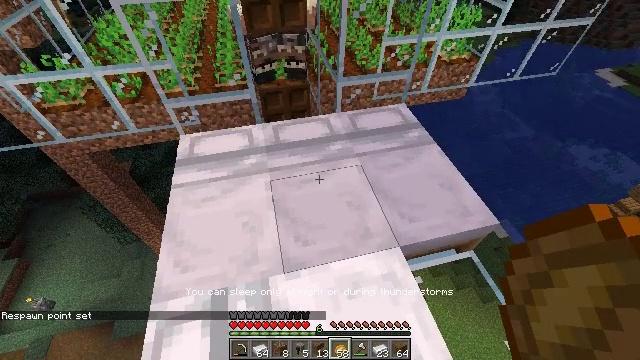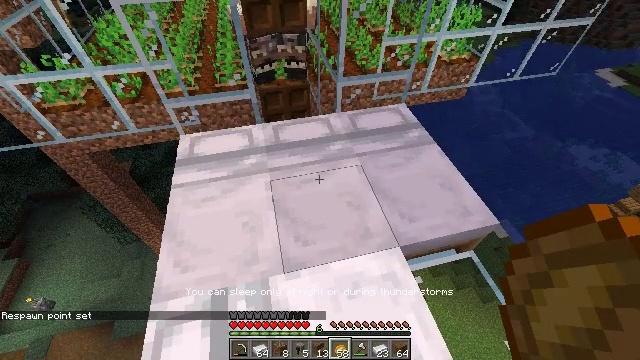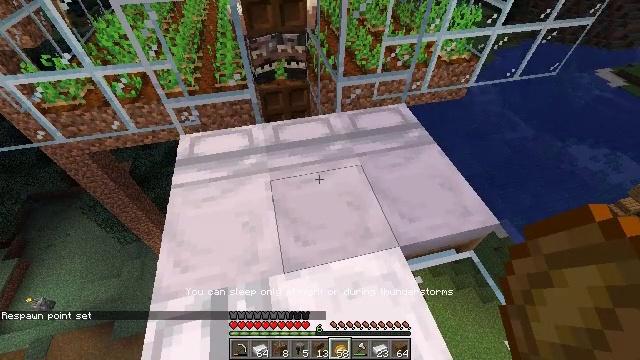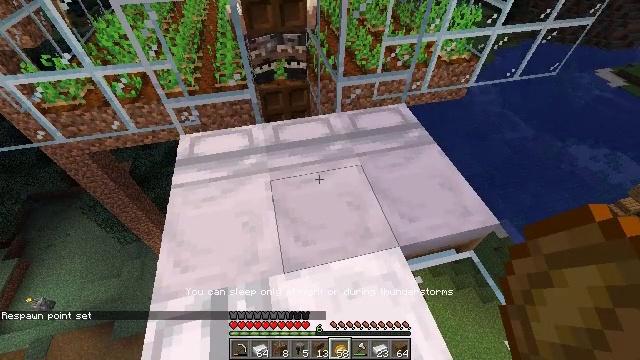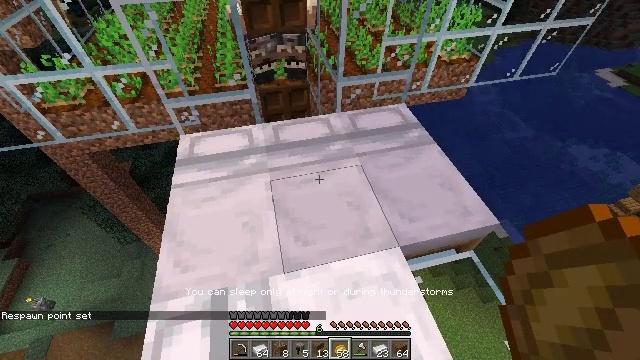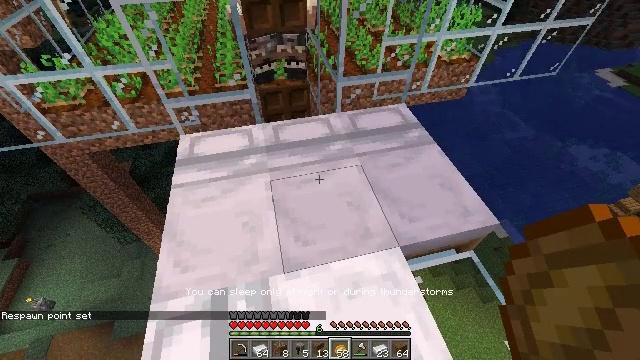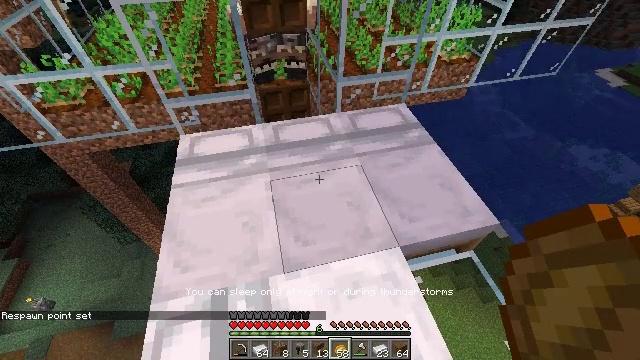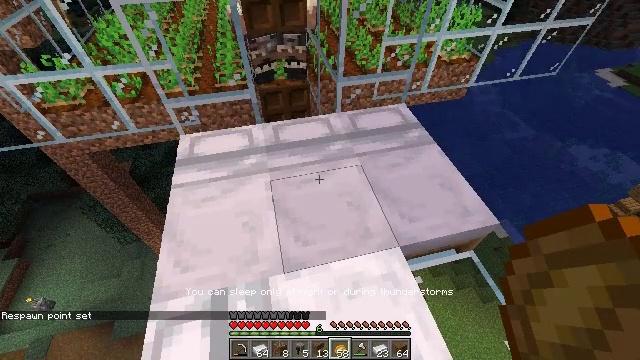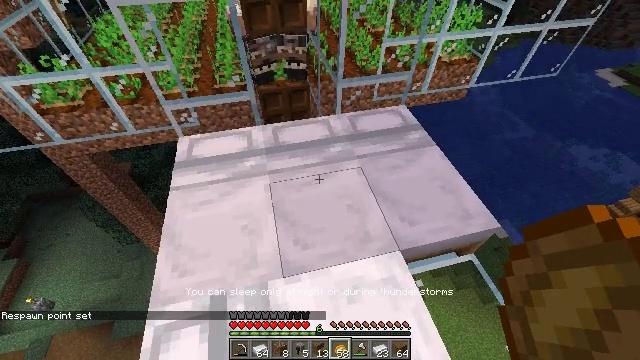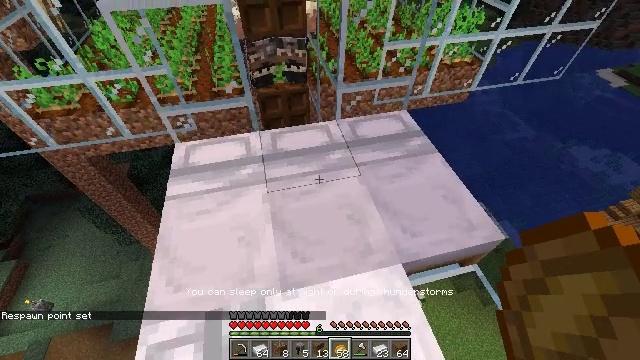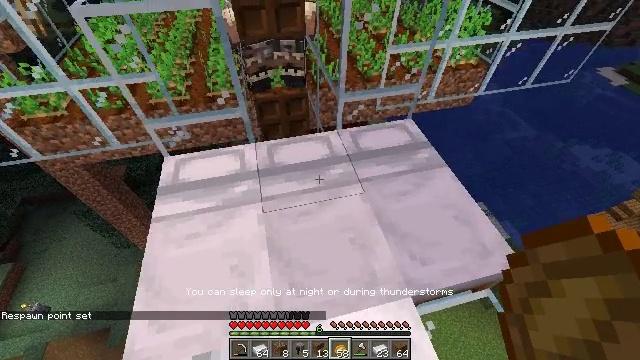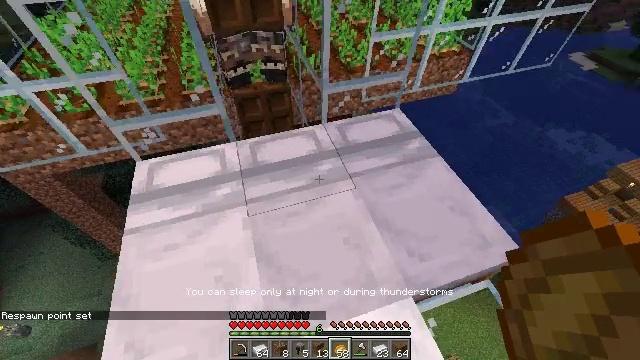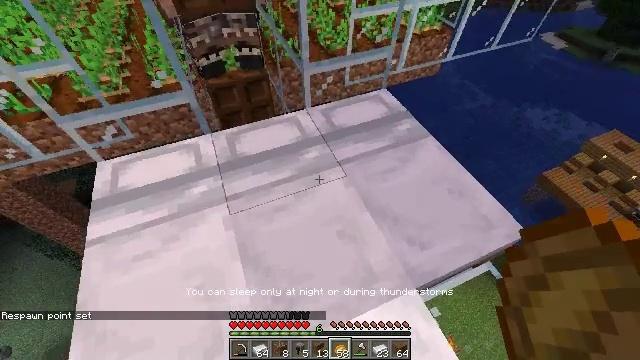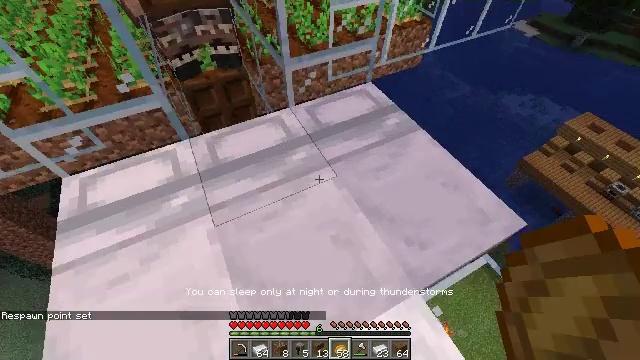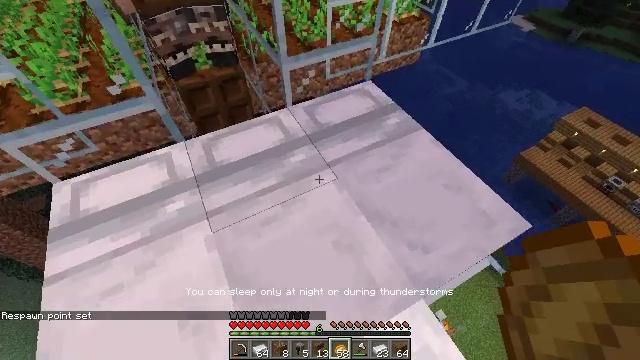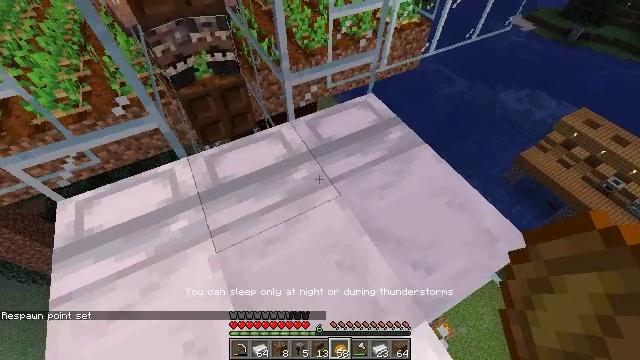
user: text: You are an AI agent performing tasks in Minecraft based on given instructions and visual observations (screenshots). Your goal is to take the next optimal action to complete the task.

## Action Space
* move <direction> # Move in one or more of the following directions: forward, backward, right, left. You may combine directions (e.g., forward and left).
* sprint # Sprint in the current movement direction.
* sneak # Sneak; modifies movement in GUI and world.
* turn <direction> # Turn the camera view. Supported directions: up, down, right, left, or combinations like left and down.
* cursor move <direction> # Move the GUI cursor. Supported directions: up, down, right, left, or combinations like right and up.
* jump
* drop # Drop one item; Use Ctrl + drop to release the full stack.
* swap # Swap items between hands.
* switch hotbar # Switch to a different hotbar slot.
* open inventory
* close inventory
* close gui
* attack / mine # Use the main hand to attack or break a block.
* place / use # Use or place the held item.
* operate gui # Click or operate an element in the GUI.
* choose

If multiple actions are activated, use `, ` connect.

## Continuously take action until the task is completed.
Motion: motion action
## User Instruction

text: Recycle the smithing table.
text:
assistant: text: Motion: no_op
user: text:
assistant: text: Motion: no_op
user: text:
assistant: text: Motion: no_op
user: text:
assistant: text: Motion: no_op
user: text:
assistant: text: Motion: no_op
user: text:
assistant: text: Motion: no_op
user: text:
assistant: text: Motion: no_op
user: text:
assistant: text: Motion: move forward
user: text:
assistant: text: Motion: move forward
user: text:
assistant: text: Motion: move forward
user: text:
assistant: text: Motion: move forward, turn right
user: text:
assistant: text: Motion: move forward, turn right and down
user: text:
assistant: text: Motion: turn right
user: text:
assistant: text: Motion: no_op
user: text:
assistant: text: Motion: no_op
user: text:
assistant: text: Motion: no_op
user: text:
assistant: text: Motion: no_op
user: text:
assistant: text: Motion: no_op
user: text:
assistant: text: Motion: no_op
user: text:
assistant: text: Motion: no_op
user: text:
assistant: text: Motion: turn right
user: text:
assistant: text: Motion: turn right and up
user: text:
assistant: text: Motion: turn right
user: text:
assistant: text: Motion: turn right
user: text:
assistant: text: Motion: turn right
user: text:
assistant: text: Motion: move left, turn right
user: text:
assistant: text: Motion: move left, turn right
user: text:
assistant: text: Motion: move left, turn right
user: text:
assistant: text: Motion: move left, turn right and up
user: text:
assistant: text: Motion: turn right and up